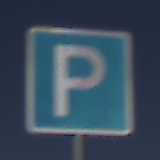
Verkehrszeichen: Parken
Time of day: MorningAfternoon
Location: Outdoor (Nature)
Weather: Clear
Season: NotSpecified
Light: Natural